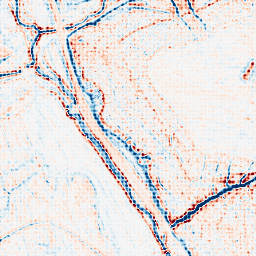
Category: edge_preserving
Decomposition family: bilateral
Decomposition parameters: d: 9
sigma_color: 150
sigma_space: 75
Upsampling method: sinc_blackman
Upsampling parameters: scale: 4
kernel_size: 4
Upsampling scale: 4